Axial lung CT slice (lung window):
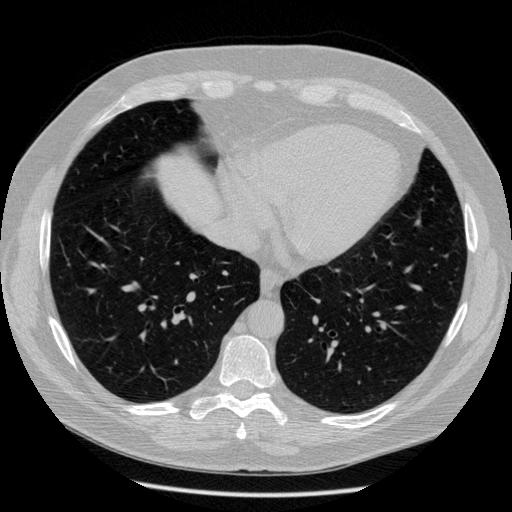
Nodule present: no